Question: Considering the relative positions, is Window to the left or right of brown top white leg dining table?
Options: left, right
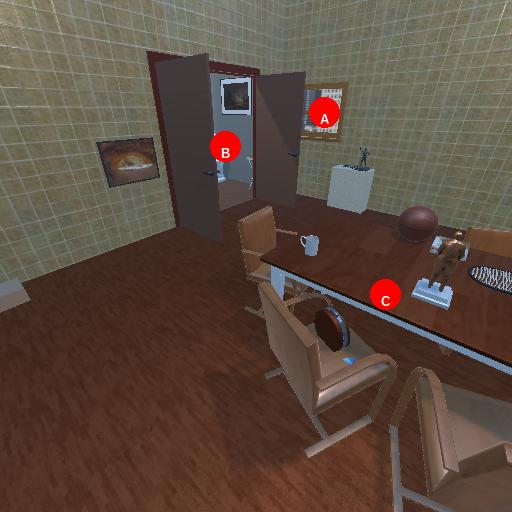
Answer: left